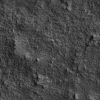
Atmospheric dust classification: not_dusty